Question: Highlighting the rows if enter M in arrowed cell in excel

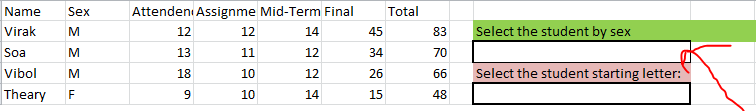
Answer: Use conditional formatting.
In that cell (say it's 'I2'), set up a new rule with a custom formula:
'''
=IF($B2="M")
'''
Then format the cell to be Green.